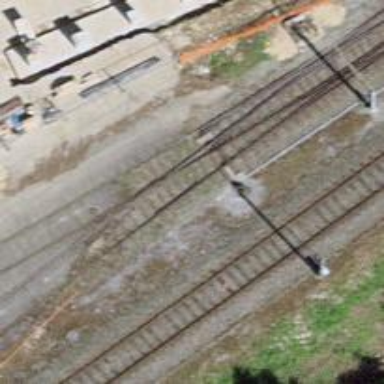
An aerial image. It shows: Railway switch.